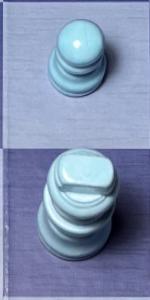
Label: King_White